You are looking at the wavelet scalogram of a bearing's acceleration signal. Classify the bearing condition as one of: normal, inner_race, outer_race, ball.
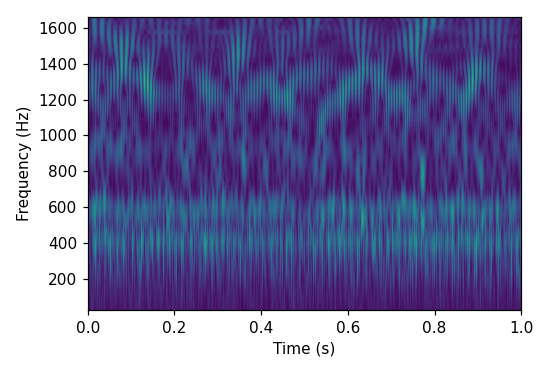
Answer: outer_race